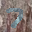
Label: 7